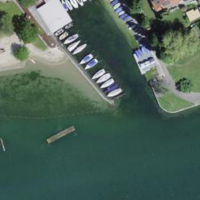
EUNIS habitat code: 53
Species observed at this site:
Corvus corone
Podiceps cristatus
Fulica atra
Anas crecca
Buteo buteo
Sylvia atricapilla
Spinus spinus
Chroicocephalus ridibundus
Larus michahellis
Cygnus olor
Ardea alba
Erithacus rubecula
Pica pica
Phoenicurus ochruros
Sitta europaea
Columba livia
Falco tinnunculus
Corvus corax
Cyanistes caeruleus
Anas platyrhynchos
Sturnus vulgaris
Troglodytes troglodytes
Linaria cannabina
Streptopelia decaocto
Corvus frugilegus
Aythya ferina
Aythya fuligula
Passer domesticus
Fringilla coelebs
Regulus ignicapilla
Pandion haliaetus
Turdus merula
Phalacrocorax carbo
Mareca strepera
Parus major
Hirundo rustica
Mergus merganser
Milvus milvus
Motacilla alba
Accipiter nisus
Delichon urbicum